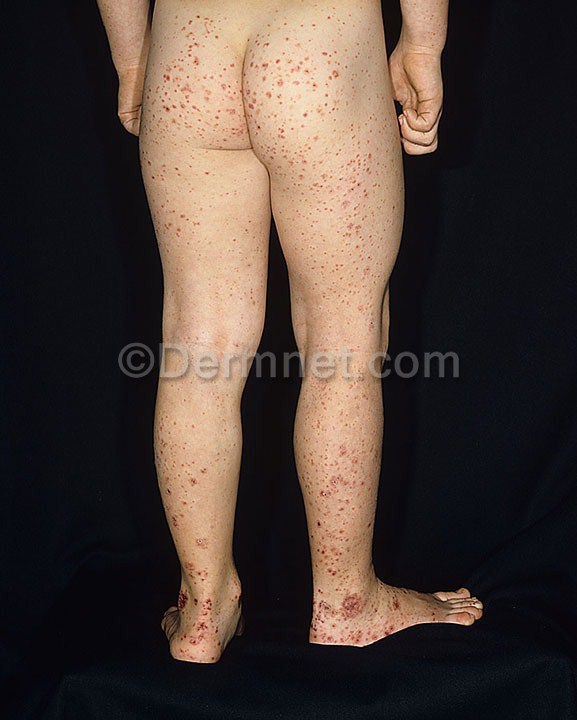
Disease: Vasculitis Photos